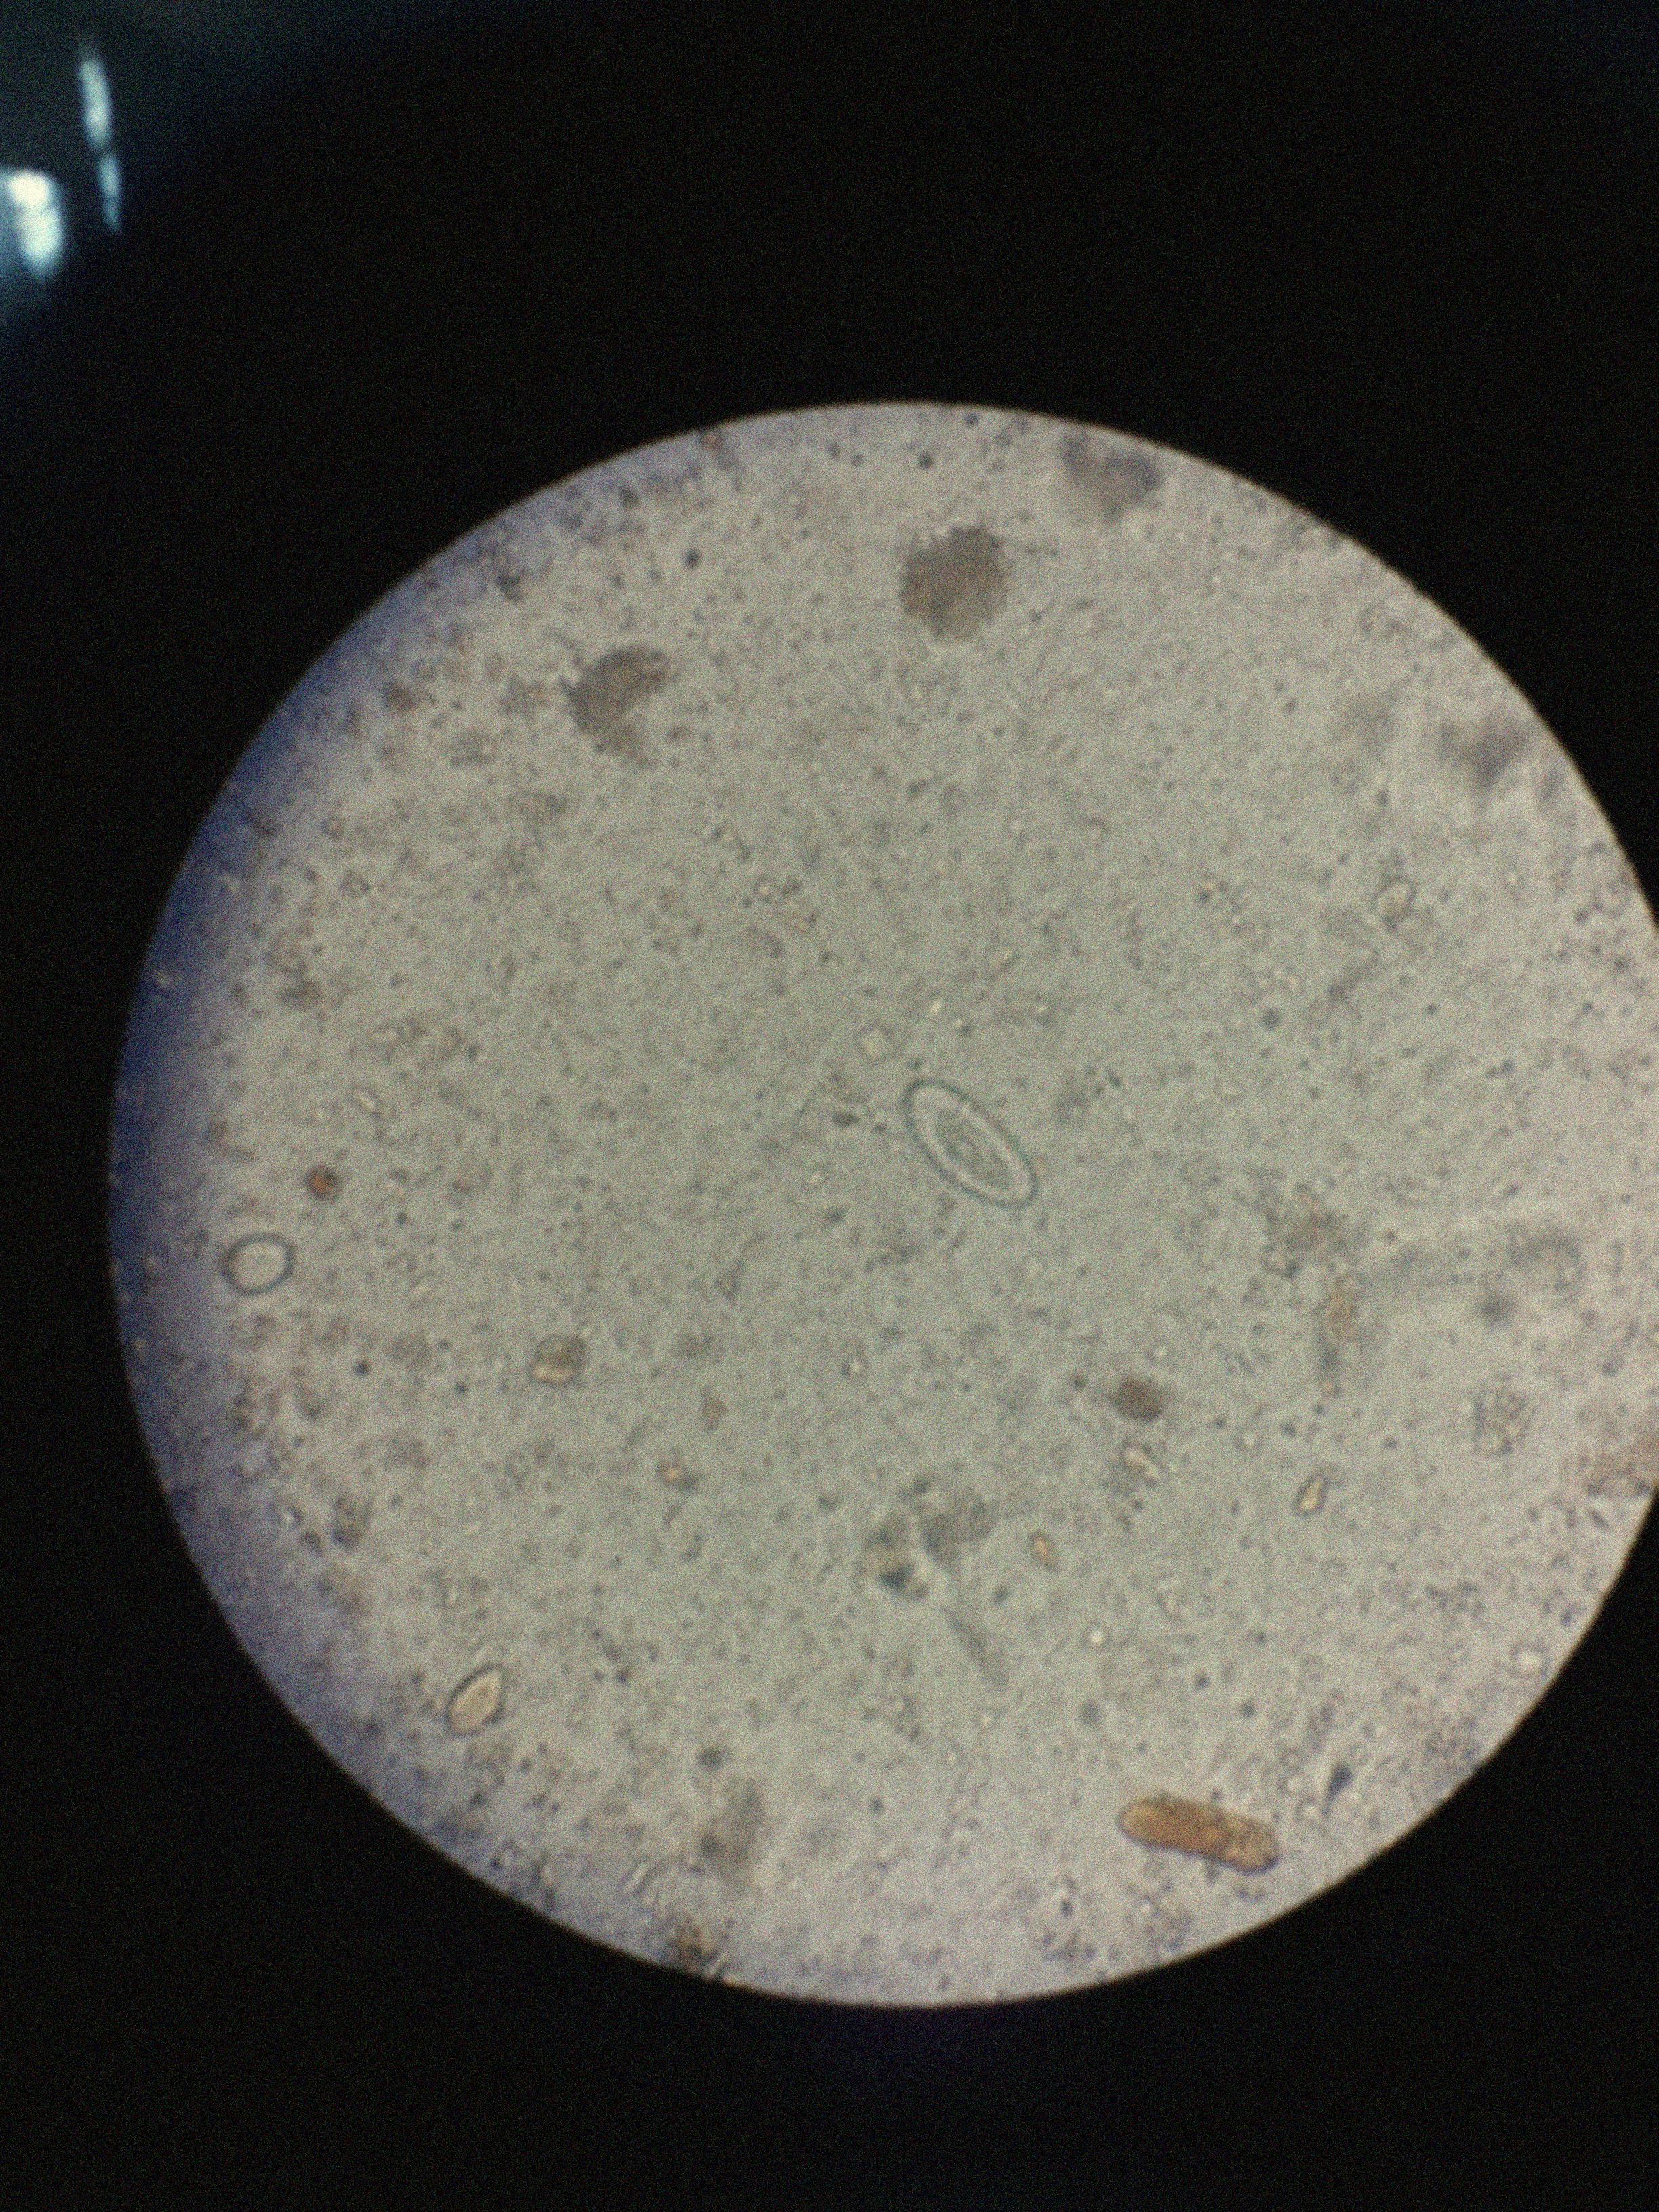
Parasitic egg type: Enterobius vermicularis